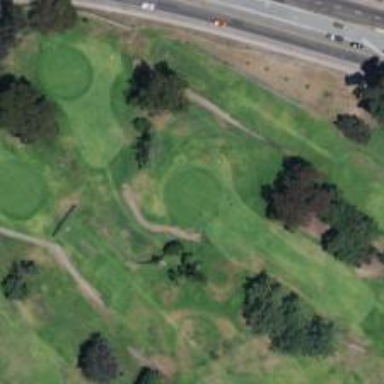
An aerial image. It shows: Golf hole.